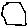
Label: hexagon